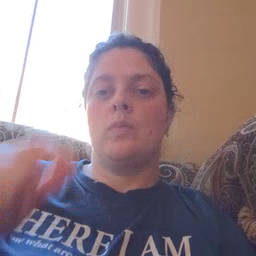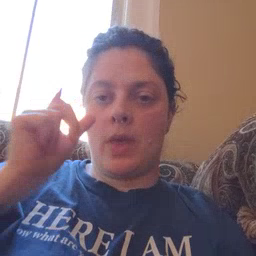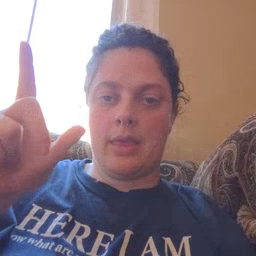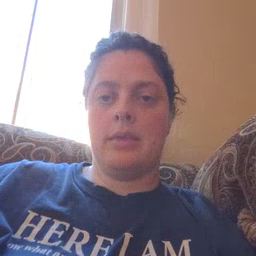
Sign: wake